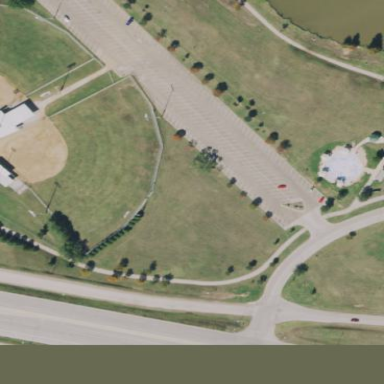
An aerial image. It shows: Baseball pitch surrounded by fence.